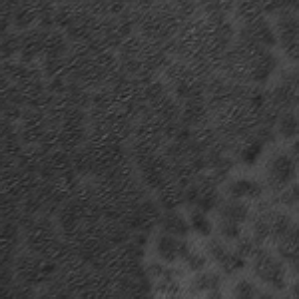
Label: frost